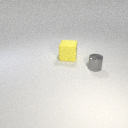
large yellow rubber cube behind small gray metal cylinder